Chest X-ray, PA view. Patient: 59 years old, sex F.
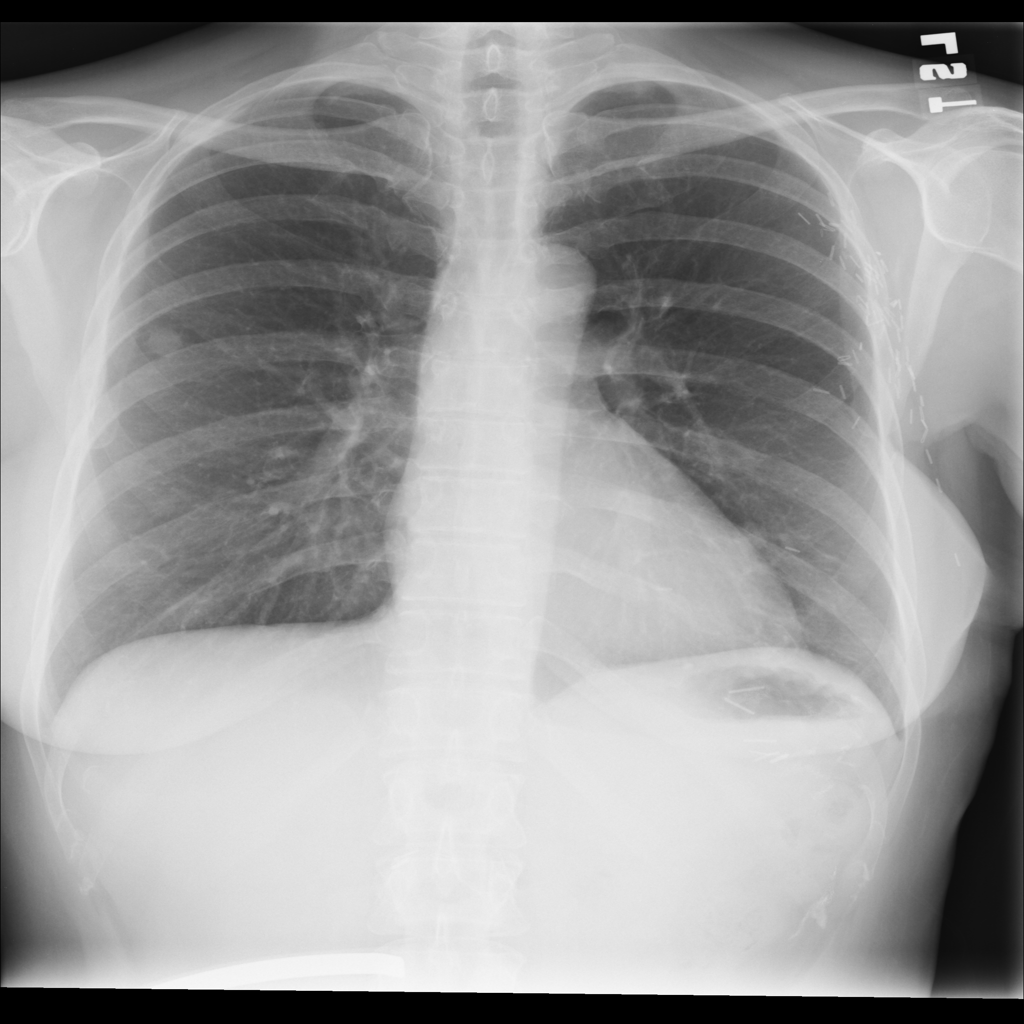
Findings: Effusion, Nodule